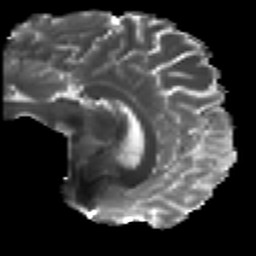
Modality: T2w
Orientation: sagittal
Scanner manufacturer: ge
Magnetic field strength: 3 T
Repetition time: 7.98 s
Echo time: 0.0701 s